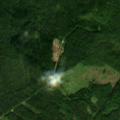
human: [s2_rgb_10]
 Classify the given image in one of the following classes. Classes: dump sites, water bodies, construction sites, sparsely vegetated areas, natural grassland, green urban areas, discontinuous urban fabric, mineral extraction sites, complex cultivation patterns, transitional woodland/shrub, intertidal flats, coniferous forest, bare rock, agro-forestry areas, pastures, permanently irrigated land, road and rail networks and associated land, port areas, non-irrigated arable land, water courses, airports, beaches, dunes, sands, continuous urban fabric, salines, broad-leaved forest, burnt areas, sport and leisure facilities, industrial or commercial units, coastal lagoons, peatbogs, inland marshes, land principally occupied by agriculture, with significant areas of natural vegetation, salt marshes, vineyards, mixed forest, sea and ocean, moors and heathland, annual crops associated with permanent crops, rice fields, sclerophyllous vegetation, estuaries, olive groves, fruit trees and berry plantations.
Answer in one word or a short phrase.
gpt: coniferous forest, mixed forest